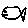
Label: fish